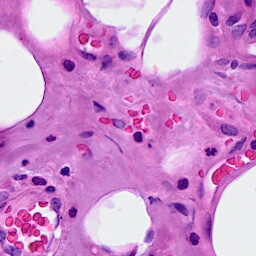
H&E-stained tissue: Breast